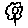
Label: flower